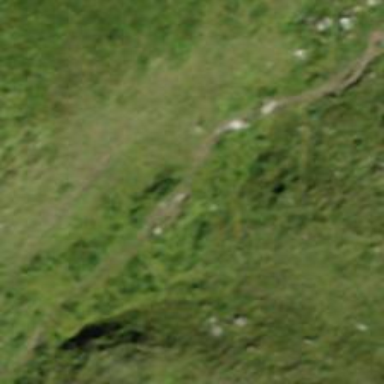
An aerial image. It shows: Path.